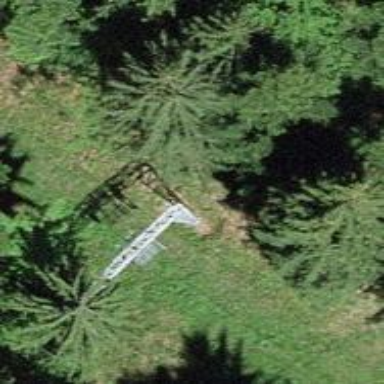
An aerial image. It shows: Pylon used for aerialway.